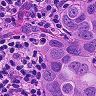
Metastatic tissue present: yes